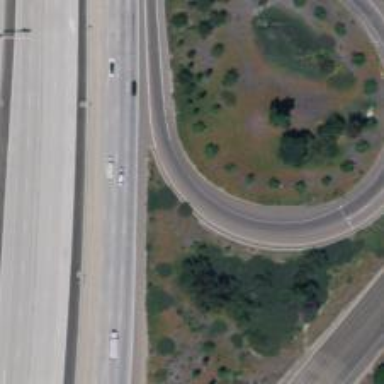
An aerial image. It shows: Asphalt motorway link.